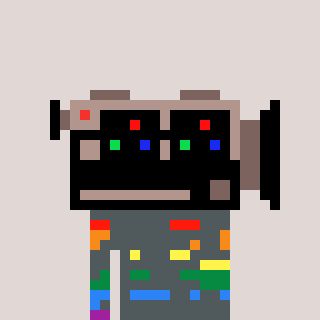
a pixel art character with square black sunglasses, a camcorder-shaped head and a grayscale-colored body on a warm background